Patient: sex F, age 62
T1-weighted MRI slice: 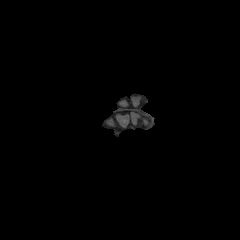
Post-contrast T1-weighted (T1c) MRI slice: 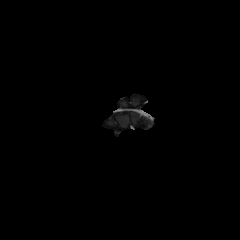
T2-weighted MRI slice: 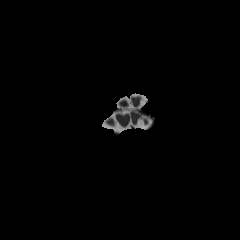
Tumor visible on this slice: no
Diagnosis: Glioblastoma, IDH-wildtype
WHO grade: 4